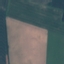
Land use / land cover class: AnnualCrop